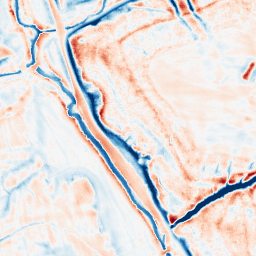
Category: edge_preserving
Decomposition family: bilateral
Decomposition parameters: d: 21
sigma_color: 50
sigma_space: 75
Upsampling method: sinc_hamming
Upsampling parameters: scale: 2
kernel_size: 16
Upsampling scale: 2